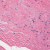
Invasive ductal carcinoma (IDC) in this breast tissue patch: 0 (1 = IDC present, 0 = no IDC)